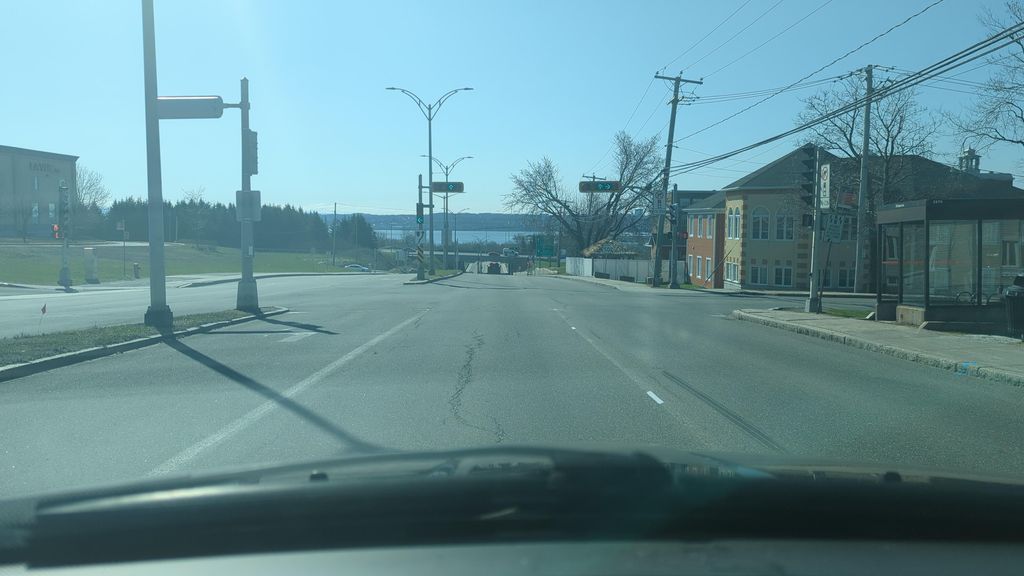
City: quebec_city